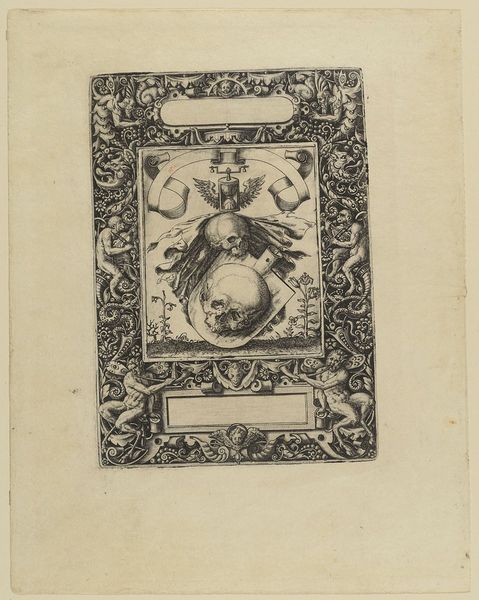
Titel: Umrahmung mit Wappen
Künstler: Theodor de Bry
Standort: Hamburg
Institution: Museum für Kunst und Gewerbe Hamburg
Schlagwörter: adler, flügel, körper, nackt, menschen, blume, blumen, symbol, tiere, ornament, rahmen, blatt, musik, pflanzen, affe, putto, papier, grafik, graphik, kartusche, ornamente, fotografie, photographie, vanitas, panzer, buch, druck, druckgraphik, druckgrafik, stich, seite, helm, gestalten, geige, leben, totenkopf, fabelwesen, schlangen, kupferstich, ungeheuer, spaten, monster, groteske, affen, schriftband, faune, fabeltier, fabeltiere, sanduhr, wappenschild, satyrn, rollwerk, tierornament, gerippt, zwitterwesen, monstrum, familienwappen, reproduktionen, silene, druckerzeugnisse, tierornamente, vergänglichkeit, rüstung, schädel, ornamentstich, vorlageblätter, aigikranion, gartengeräte, schweifgroteske, bölume